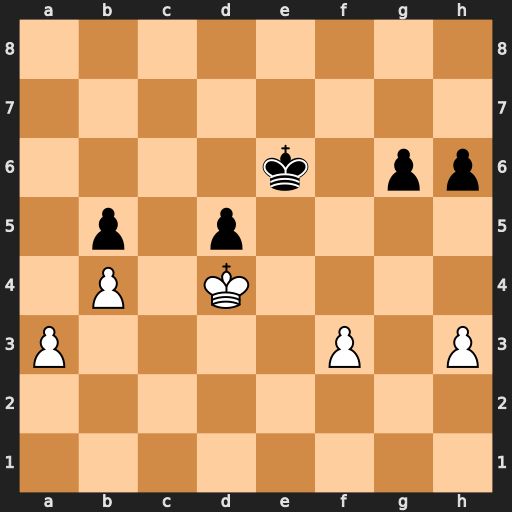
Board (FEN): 8/8/4k1pp/1p1p4/1P1K4/P4P1P/8/8
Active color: w
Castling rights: -
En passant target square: -
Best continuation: Kc5 d4 Kxd4